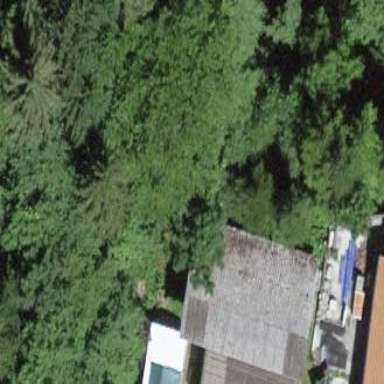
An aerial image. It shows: Rural barn.